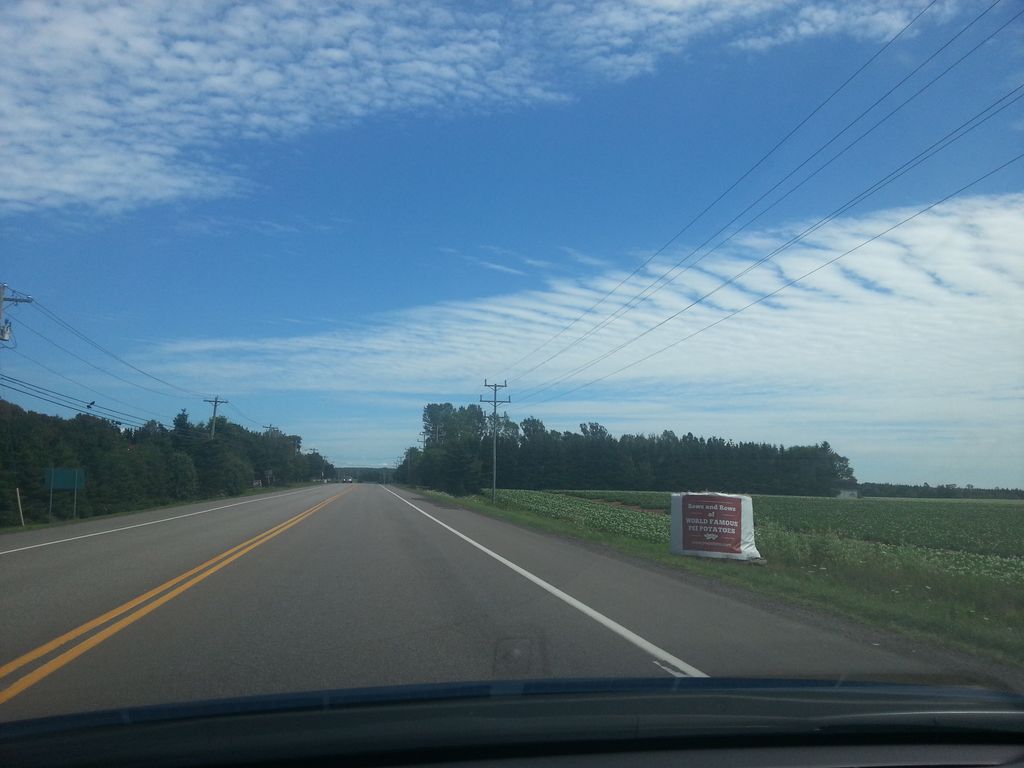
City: charlottetown